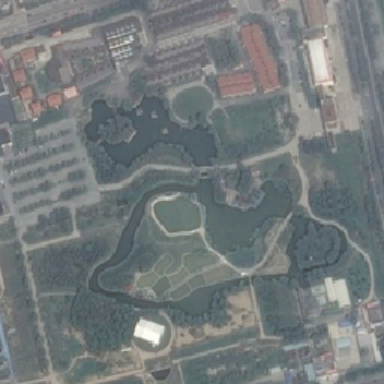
Many green trees around irregular ponds are near several buildings .